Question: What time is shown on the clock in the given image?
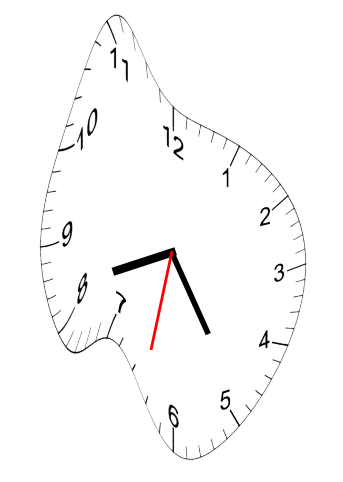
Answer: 08:24:32